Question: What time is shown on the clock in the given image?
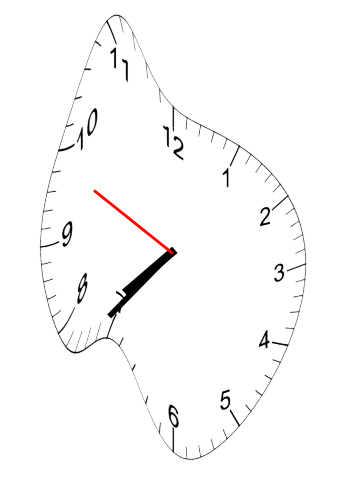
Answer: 07:36:49